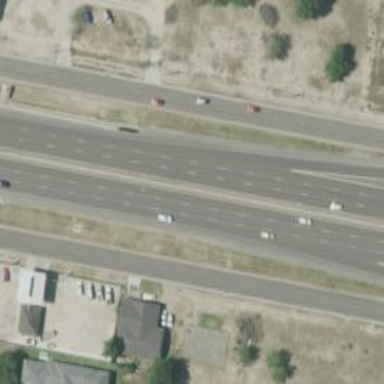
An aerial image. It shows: View of motorway.